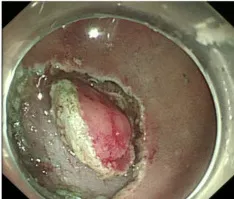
Procedure of endoscopic submucosal dissection. (D) Submucosal dissection.
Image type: endoscopy (gi_endoscopy)